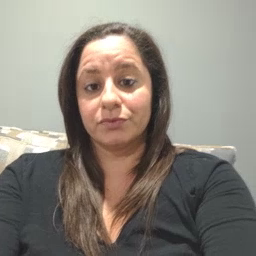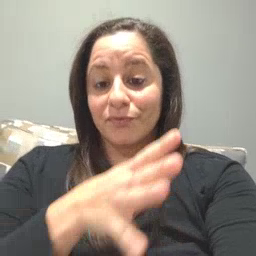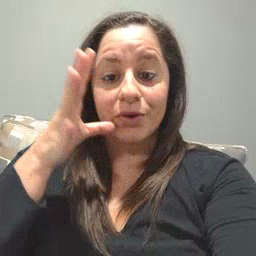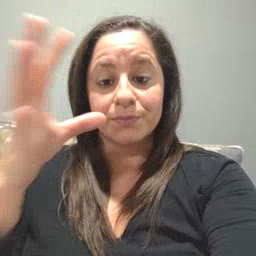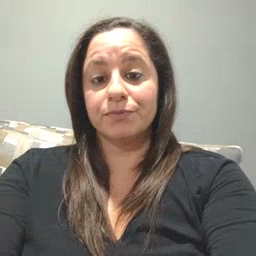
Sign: farm